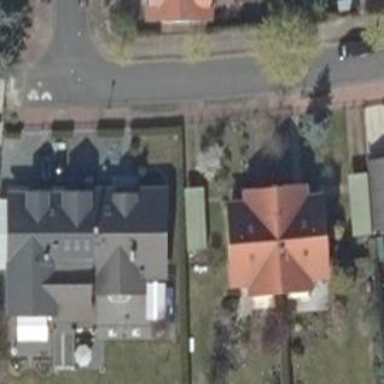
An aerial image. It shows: Semidetached house with gabled roof.